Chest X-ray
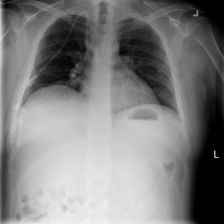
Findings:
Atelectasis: negative
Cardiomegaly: negative
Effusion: negative
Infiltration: negative
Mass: negative
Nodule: negative
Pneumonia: negative
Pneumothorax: negative
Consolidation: negative
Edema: negative
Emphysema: negative
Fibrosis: negative
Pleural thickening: negative
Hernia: negative